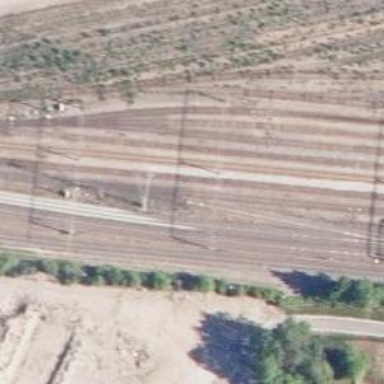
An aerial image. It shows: Railway with continuous electrified contact line.